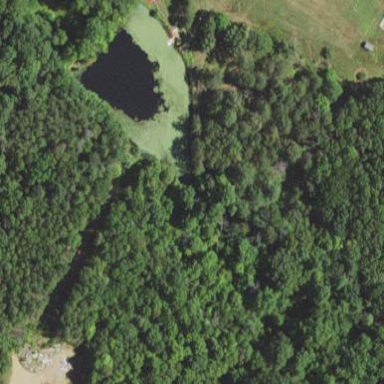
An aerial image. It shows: Pond surrounded by natural water.